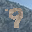
Label: 9